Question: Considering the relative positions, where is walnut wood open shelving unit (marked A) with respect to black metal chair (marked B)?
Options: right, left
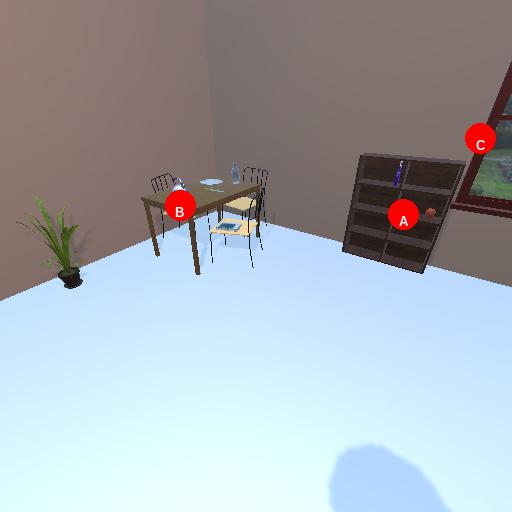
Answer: right